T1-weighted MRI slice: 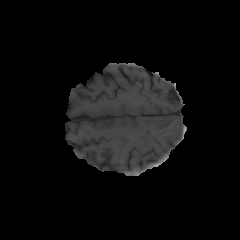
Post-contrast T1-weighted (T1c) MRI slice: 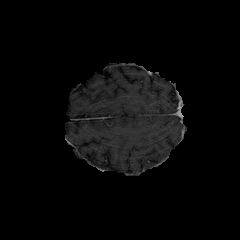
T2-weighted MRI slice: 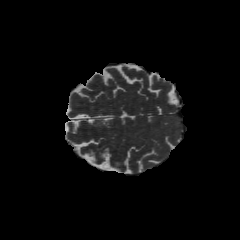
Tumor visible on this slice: no